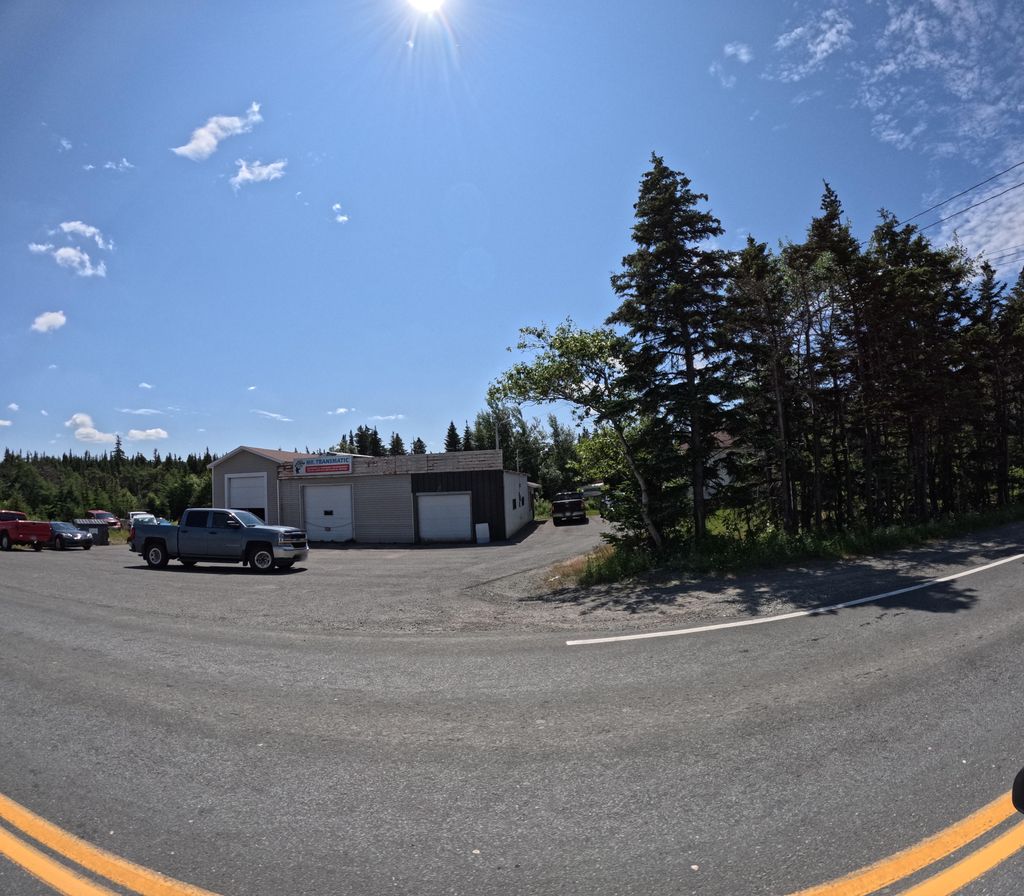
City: st_johns